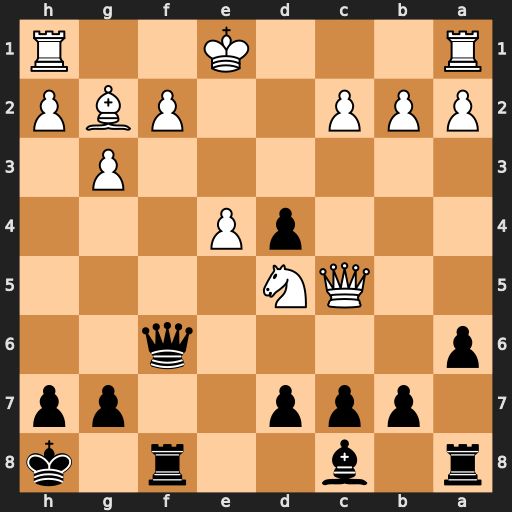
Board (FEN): r1b2r1k/1ppp2pp/p4q2/2QN4/3pP3/6P1/PPP2PBP/R3K2R
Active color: b
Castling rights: KQ
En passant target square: -
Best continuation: Qxf2+ Kd1 d6